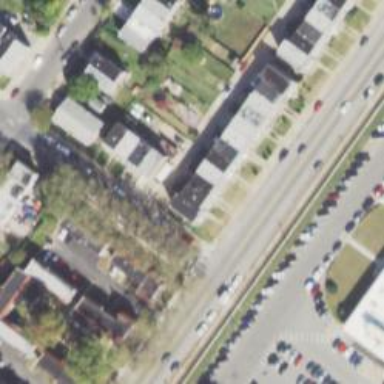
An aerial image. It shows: Alleyway designated as service road.